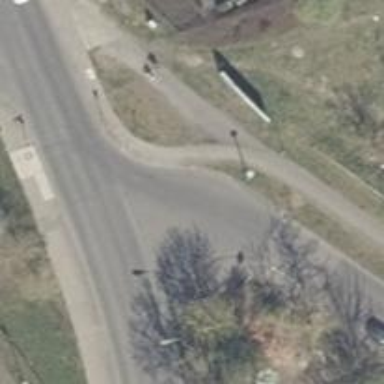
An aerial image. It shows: Sidewalk.